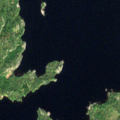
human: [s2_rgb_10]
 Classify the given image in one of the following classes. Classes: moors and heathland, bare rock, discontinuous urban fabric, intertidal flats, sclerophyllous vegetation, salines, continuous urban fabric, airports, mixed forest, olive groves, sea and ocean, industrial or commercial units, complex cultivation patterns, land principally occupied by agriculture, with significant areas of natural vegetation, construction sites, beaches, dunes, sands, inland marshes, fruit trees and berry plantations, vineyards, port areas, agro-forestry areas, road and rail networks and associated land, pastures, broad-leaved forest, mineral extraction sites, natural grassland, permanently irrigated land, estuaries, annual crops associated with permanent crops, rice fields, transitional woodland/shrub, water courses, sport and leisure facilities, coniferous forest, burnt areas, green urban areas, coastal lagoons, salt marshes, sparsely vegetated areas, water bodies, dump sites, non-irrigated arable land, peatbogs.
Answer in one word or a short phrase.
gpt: coniferous forest, mixed forest, water bodies